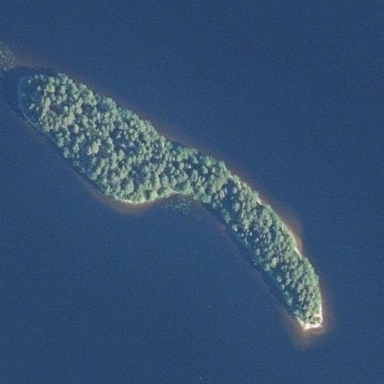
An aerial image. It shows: Islet.